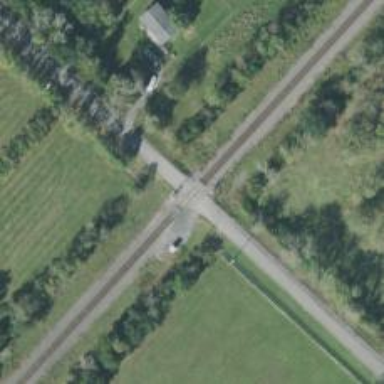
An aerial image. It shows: Railway level crossing.